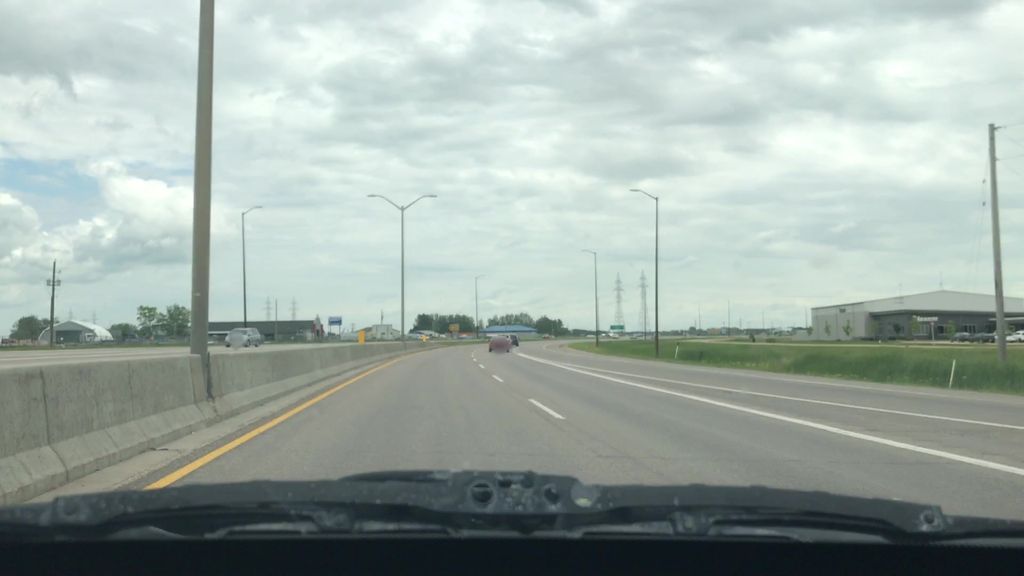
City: winnipeg